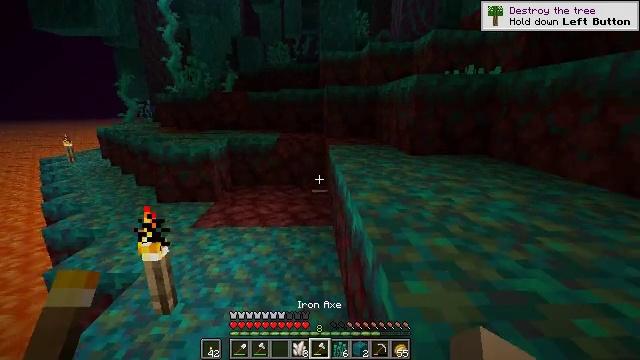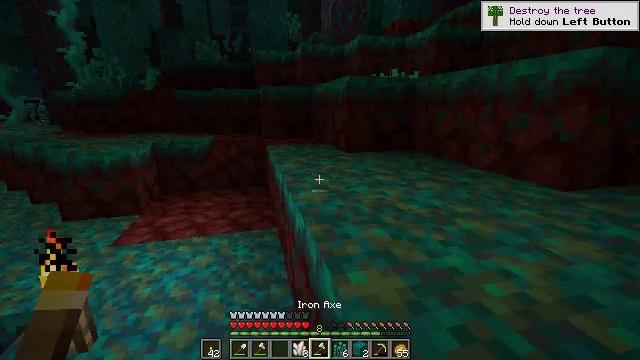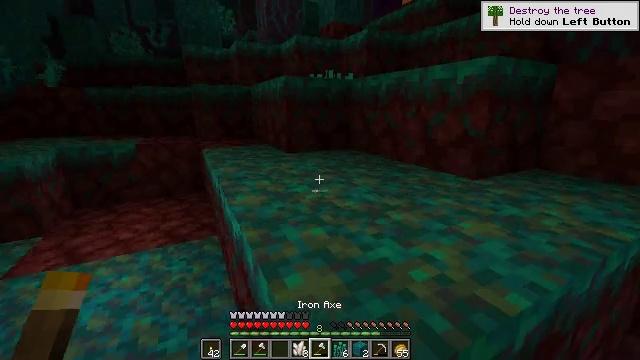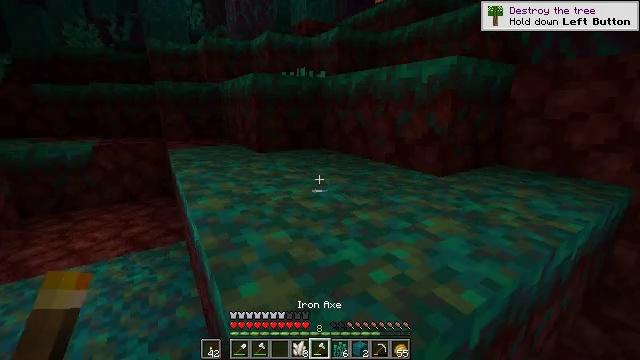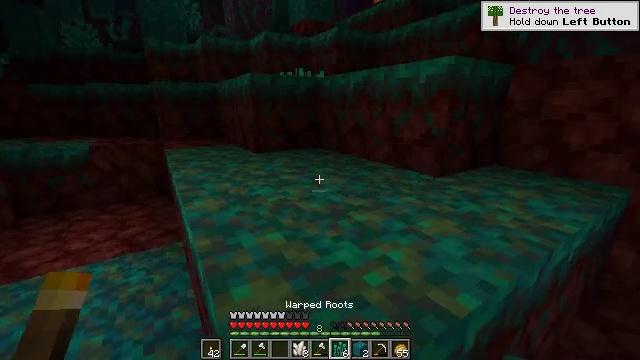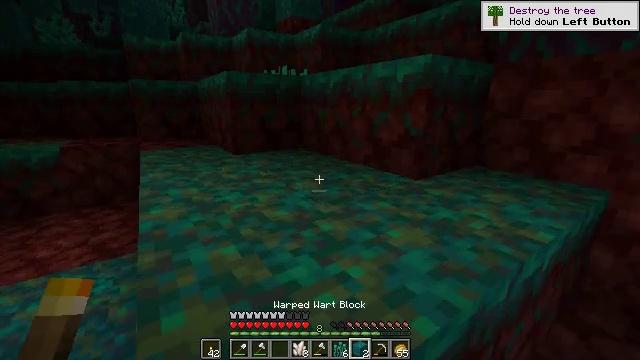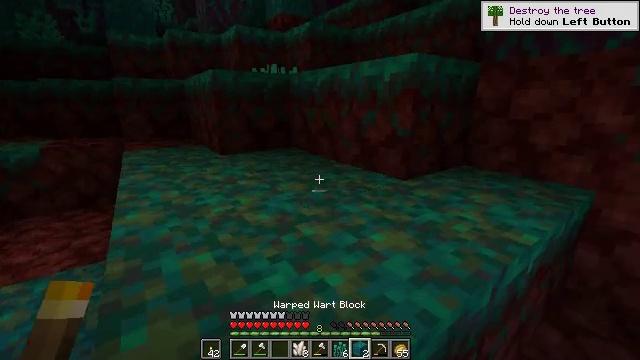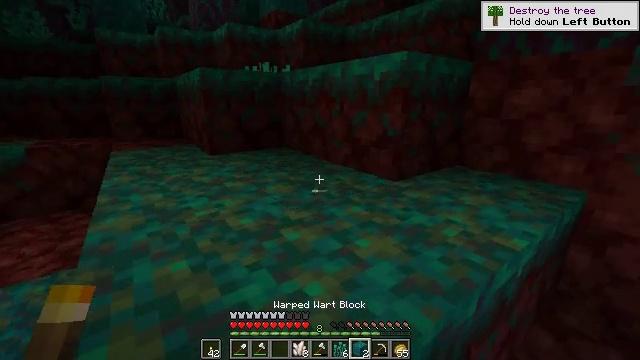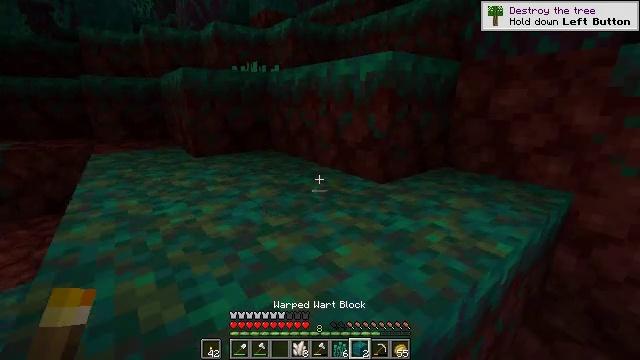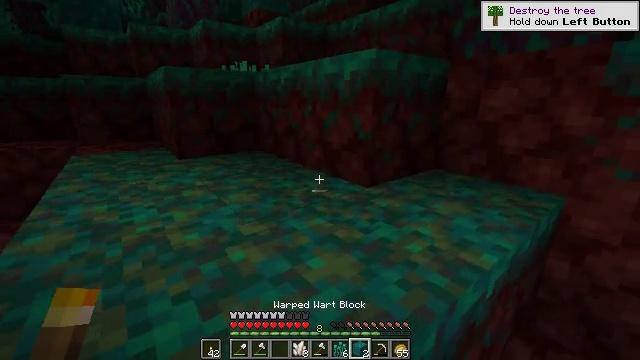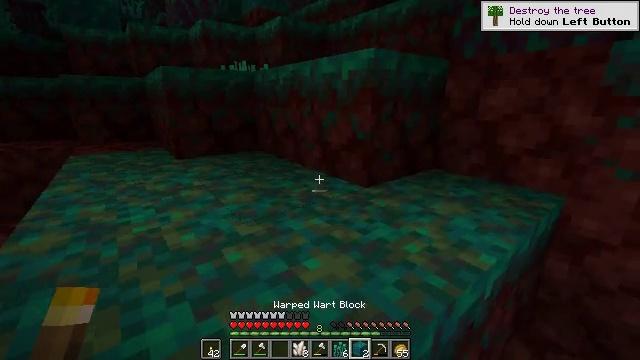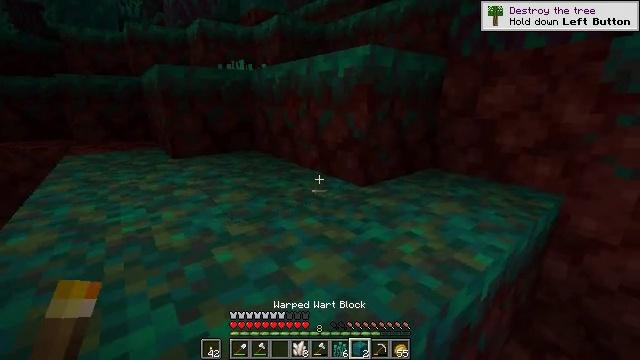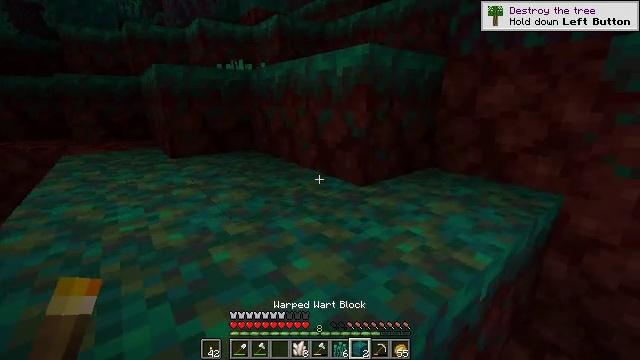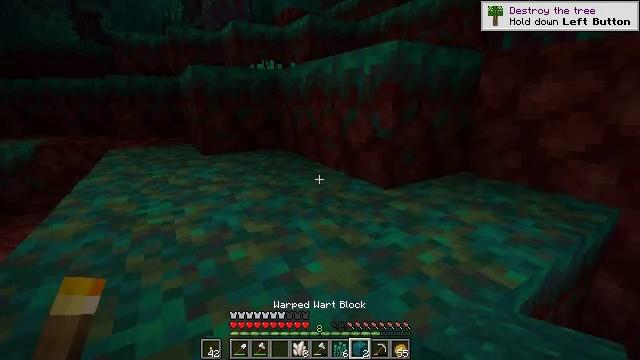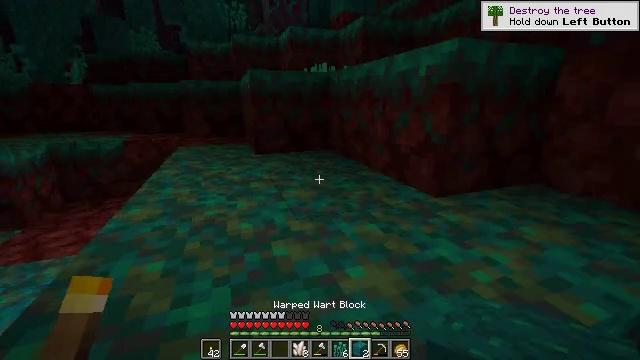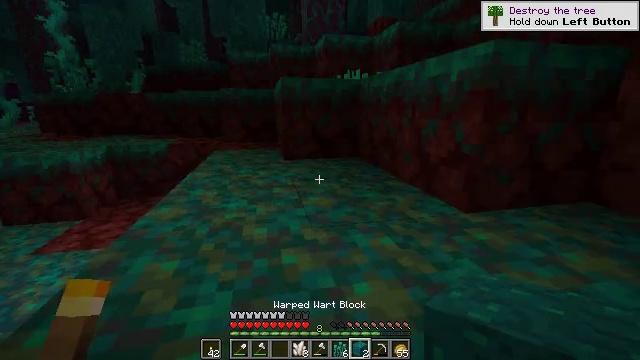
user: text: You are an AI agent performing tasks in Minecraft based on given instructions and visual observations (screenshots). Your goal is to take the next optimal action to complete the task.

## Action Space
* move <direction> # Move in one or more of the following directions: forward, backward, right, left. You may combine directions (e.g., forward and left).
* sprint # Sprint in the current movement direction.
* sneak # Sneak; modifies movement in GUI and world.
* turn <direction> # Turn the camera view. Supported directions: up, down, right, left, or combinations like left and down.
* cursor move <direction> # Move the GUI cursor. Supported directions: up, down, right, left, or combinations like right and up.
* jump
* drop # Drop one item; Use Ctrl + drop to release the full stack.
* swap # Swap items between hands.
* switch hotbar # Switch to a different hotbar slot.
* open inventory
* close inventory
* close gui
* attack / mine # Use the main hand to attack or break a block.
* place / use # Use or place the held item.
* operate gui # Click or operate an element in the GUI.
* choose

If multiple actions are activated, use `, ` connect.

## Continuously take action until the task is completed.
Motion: motion action
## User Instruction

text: Mine warped nylium in the Nether.
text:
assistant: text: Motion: move forward, turn right
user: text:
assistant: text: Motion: move forward, turn right
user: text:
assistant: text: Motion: move forward, turn right
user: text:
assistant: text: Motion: move forward
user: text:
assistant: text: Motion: move forward, turn right
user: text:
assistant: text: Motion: move forward, turn right
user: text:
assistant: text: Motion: move forward
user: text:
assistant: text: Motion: move forward, turn right
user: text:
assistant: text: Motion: no_op
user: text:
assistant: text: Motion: no_op
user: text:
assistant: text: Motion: no_op
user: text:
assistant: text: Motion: no_op
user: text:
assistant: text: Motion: move forward, turn left
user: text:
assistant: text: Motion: move forward, turn left
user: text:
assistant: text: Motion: move forward, turn left and up
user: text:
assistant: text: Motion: move forward and move left
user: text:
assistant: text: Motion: move forward and move left, jump
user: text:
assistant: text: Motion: move forward and move left, jump
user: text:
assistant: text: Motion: move forward and move left, jump
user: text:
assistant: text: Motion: move forward and move left, jump
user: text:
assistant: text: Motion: move forward and move left, turn right, jump
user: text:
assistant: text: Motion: move forward and move left, turn right, jump
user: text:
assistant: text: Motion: move forward, turn right, jump
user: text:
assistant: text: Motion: move forward, turn right
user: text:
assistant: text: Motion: move forward, turn right
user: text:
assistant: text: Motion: move forward
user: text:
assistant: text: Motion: move forward
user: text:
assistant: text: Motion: turn right
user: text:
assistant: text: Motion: turn right
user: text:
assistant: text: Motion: turn right